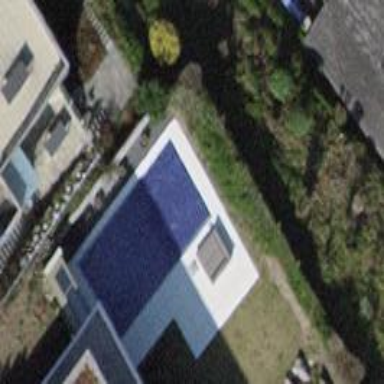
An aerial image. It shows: Swimming pool located in leisure land.